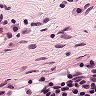
Metastatic tissue present: no